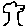
Label: tree